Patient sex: F
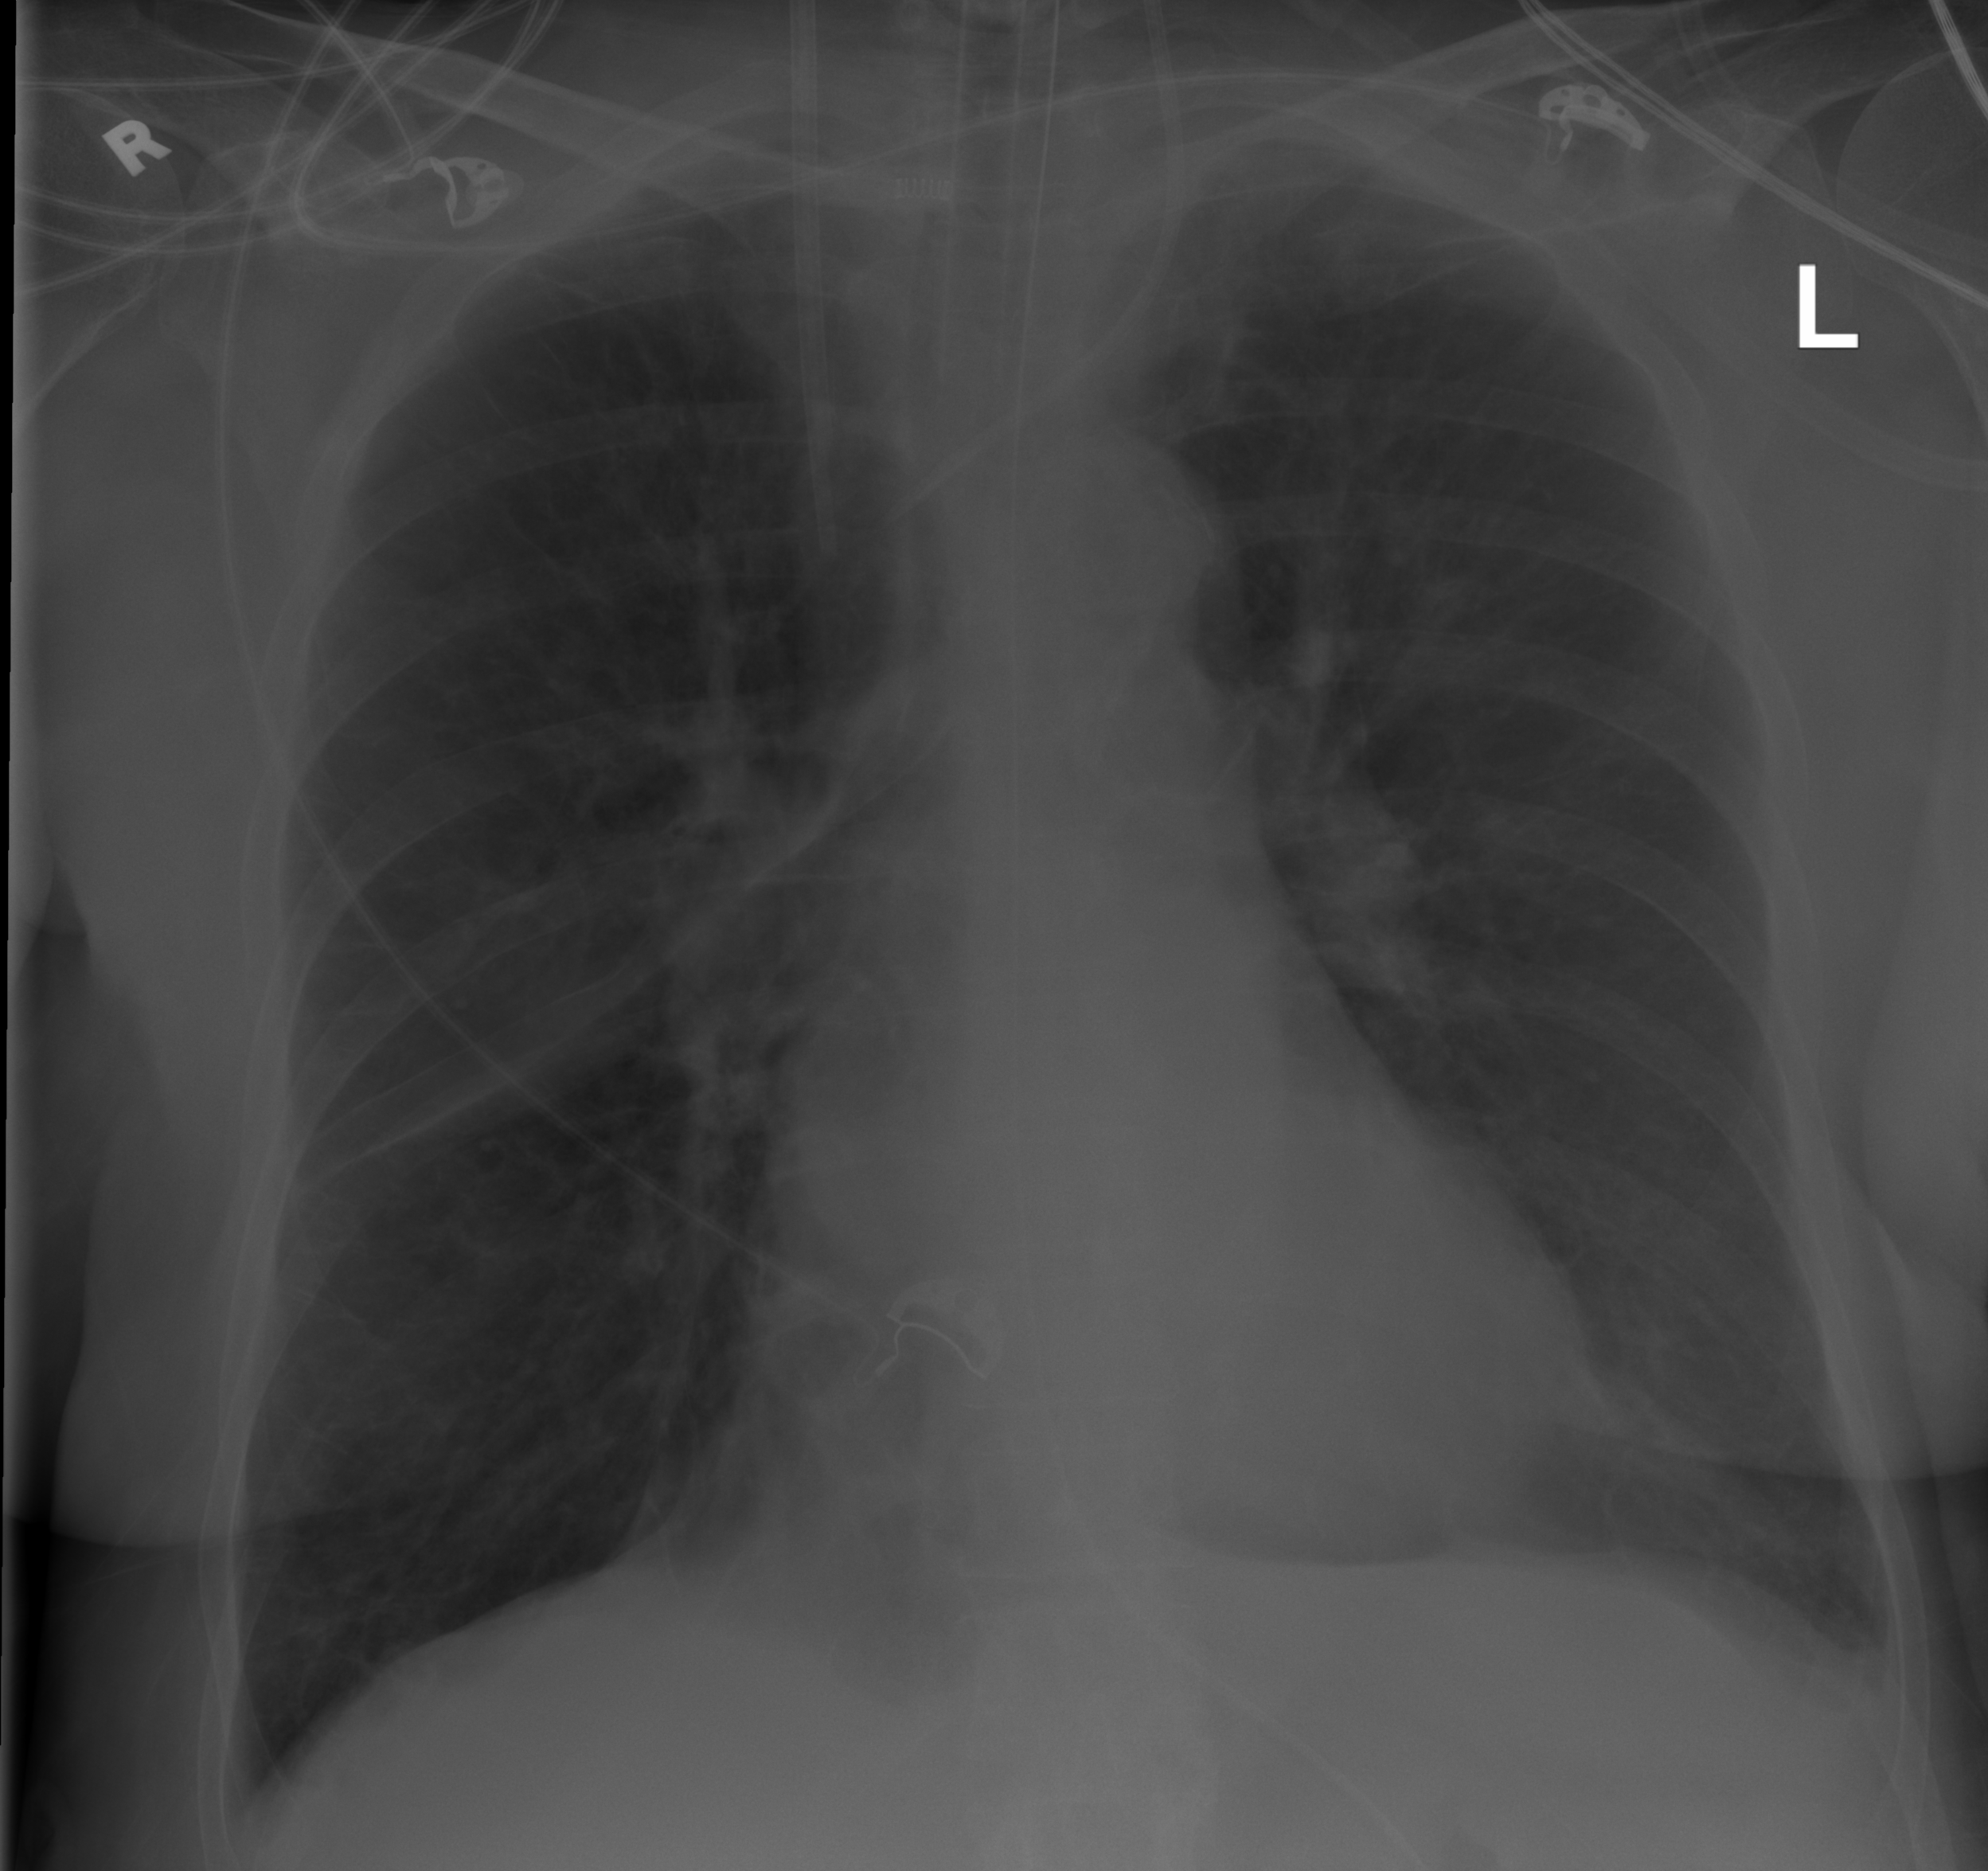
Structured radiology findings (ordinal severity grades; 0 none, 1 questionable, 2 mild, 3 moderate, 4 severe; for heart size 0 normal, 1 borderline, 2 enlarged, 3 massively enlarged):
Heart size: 0
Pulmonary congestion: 0
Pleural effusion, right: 1
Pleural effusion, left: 1
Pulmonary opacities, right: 0
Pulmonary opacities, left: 0
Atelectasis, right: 2
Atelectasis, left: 2